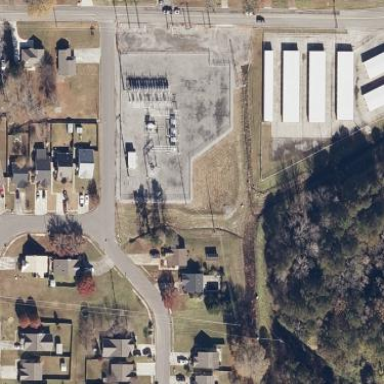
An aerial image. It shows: Distribution level power substation enclosed by fence.